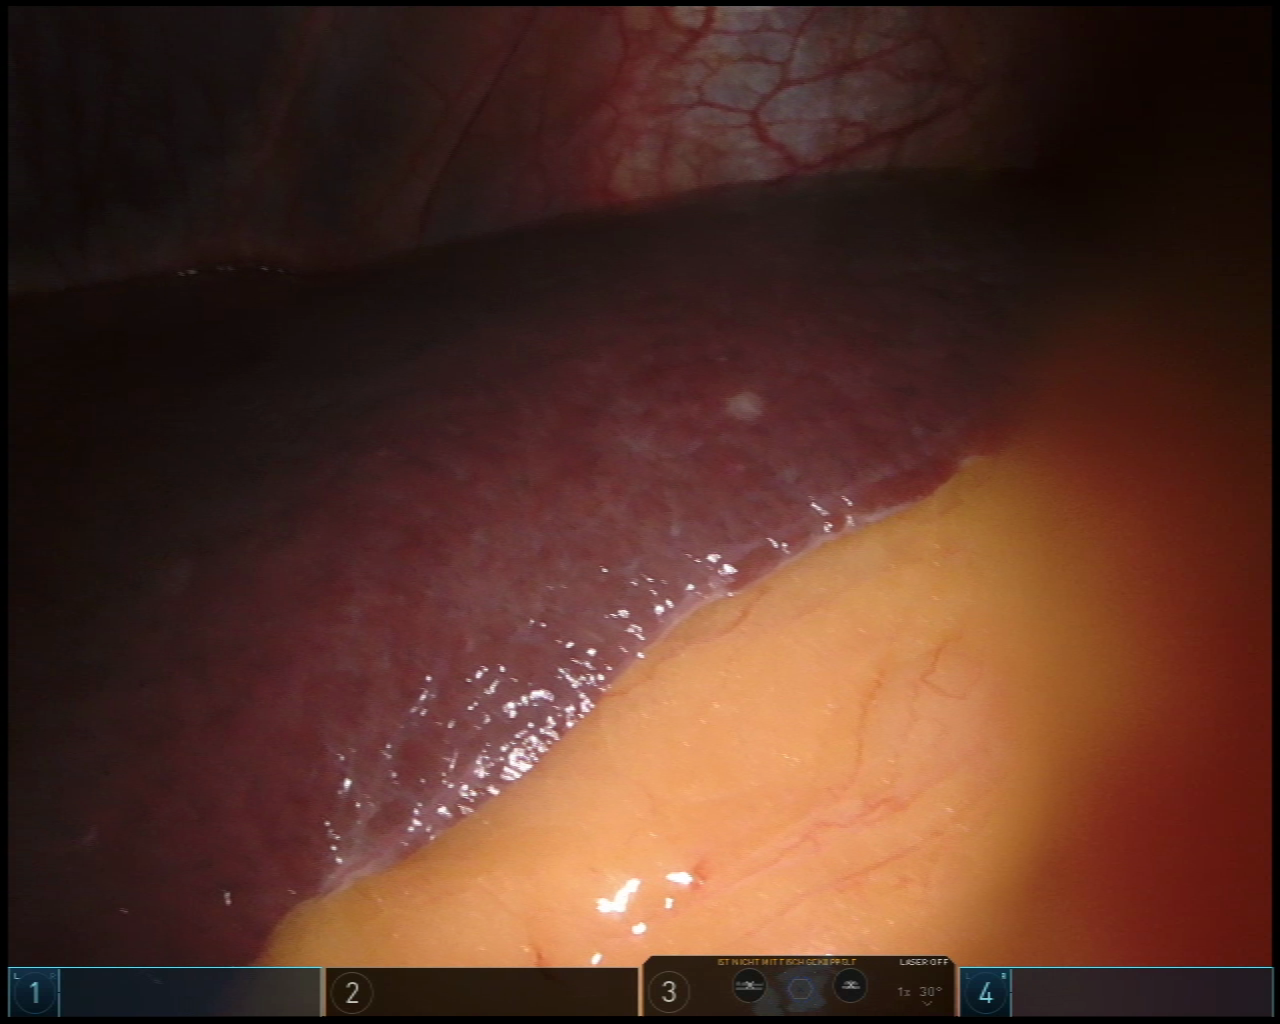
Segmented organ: liver
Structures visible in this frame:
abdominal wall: yes
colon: no
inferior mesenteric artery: no
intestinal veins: no
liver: yes
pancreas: no
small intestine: no
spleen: no
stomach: no
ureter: no
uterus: no
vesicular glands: no